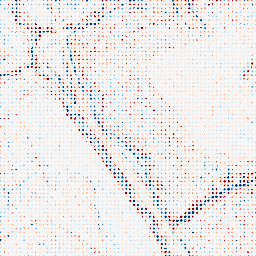
Category: edge_preserving
Decomposition family: anisotropic_diffusion
Decomposition parameters: iterations: 5
kappa: 100
gamma: 0.2
Upsampling method: sinc_blackman
Upsampling parameters: scale: 8
kernel_size: 4
Upsampling scale: 8